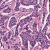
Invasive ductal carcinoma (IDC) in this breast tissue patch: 1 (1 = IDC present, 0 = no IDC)